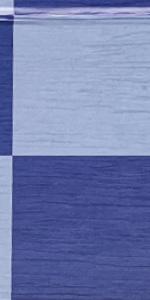
Label: Empty